Interaction volume radius: 10 \u00c5
Interaction volume height: 40 \u00c5
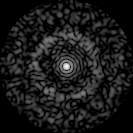
Disorder parameter: 0.8394